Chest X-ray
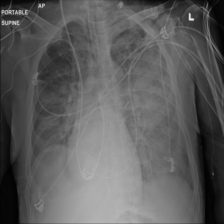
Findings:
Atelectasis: negative
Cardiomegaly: negative
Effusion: negative
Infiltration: negative
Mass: negative
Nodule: negative
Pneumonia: negative
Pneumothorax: negative
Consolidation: positive
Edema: negative
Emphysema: negative
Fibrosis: negative
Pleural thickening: negative
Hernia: negative